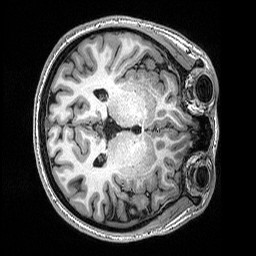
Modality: T1w
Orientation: axial
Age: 20
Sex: female
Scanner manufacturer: siemens
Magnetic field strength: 3 T
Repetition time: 2.53 s
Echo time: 0.0033 s